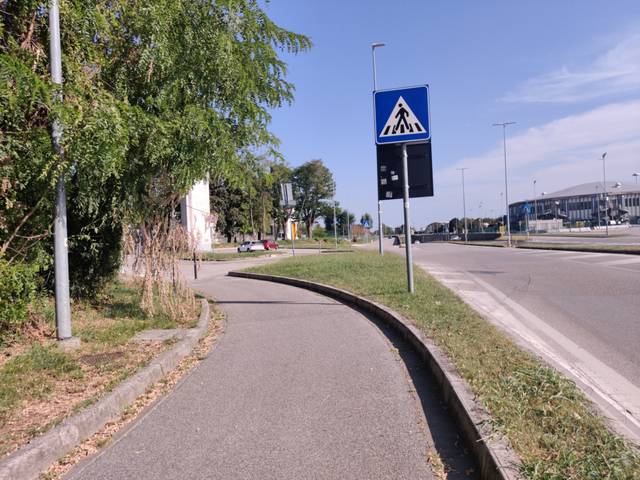
Region: Italy
Coordinates: 46.084, 13.2